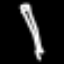
Label: pencil